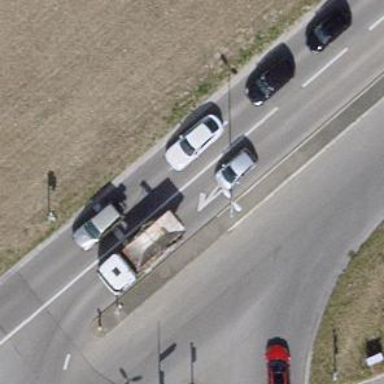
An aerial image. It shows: Road with traffic signals.